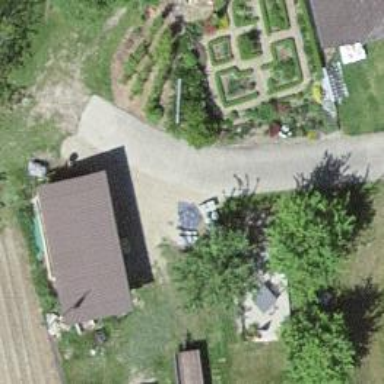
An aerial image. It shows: Driveway.